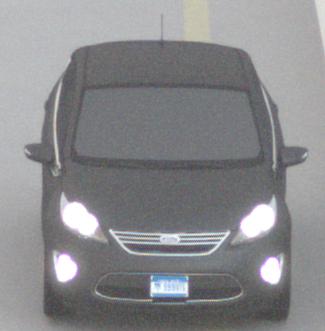
Make: Ford
Model: Fiesta
Detailed model: ’09 Sedan (seventh series)
Model produced from: 2010
Model produced until: 2017
Doors: 4
Color: gray
Road condition: dry road
Daytime: night
Contrast: low contrast